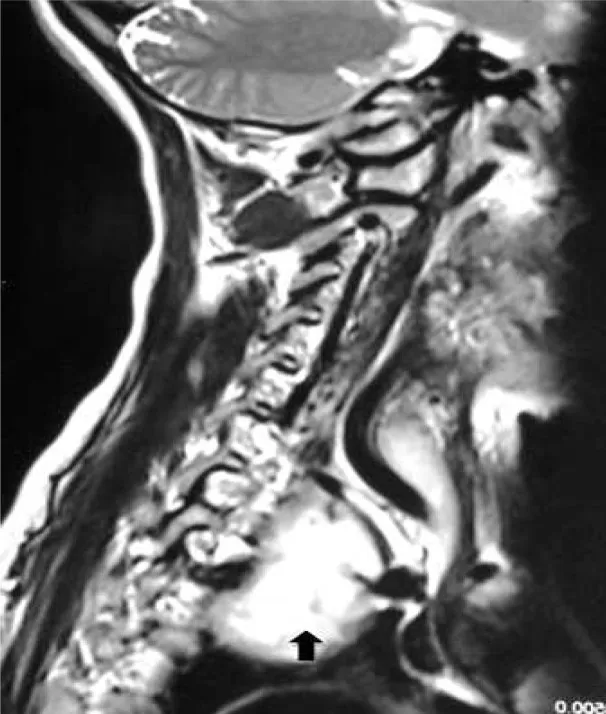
Mass lesion at left root of neck, unspecified origin (arrow).
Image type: radiology (mri)